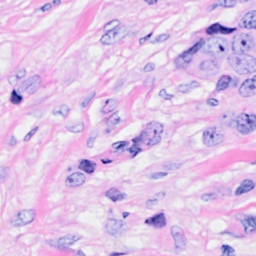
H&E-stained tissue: Breast